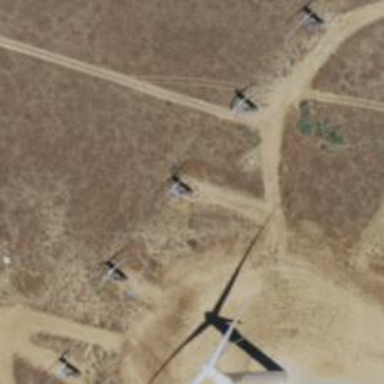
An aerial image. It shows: Wind power generator utilizing wind turbines.